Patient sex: M
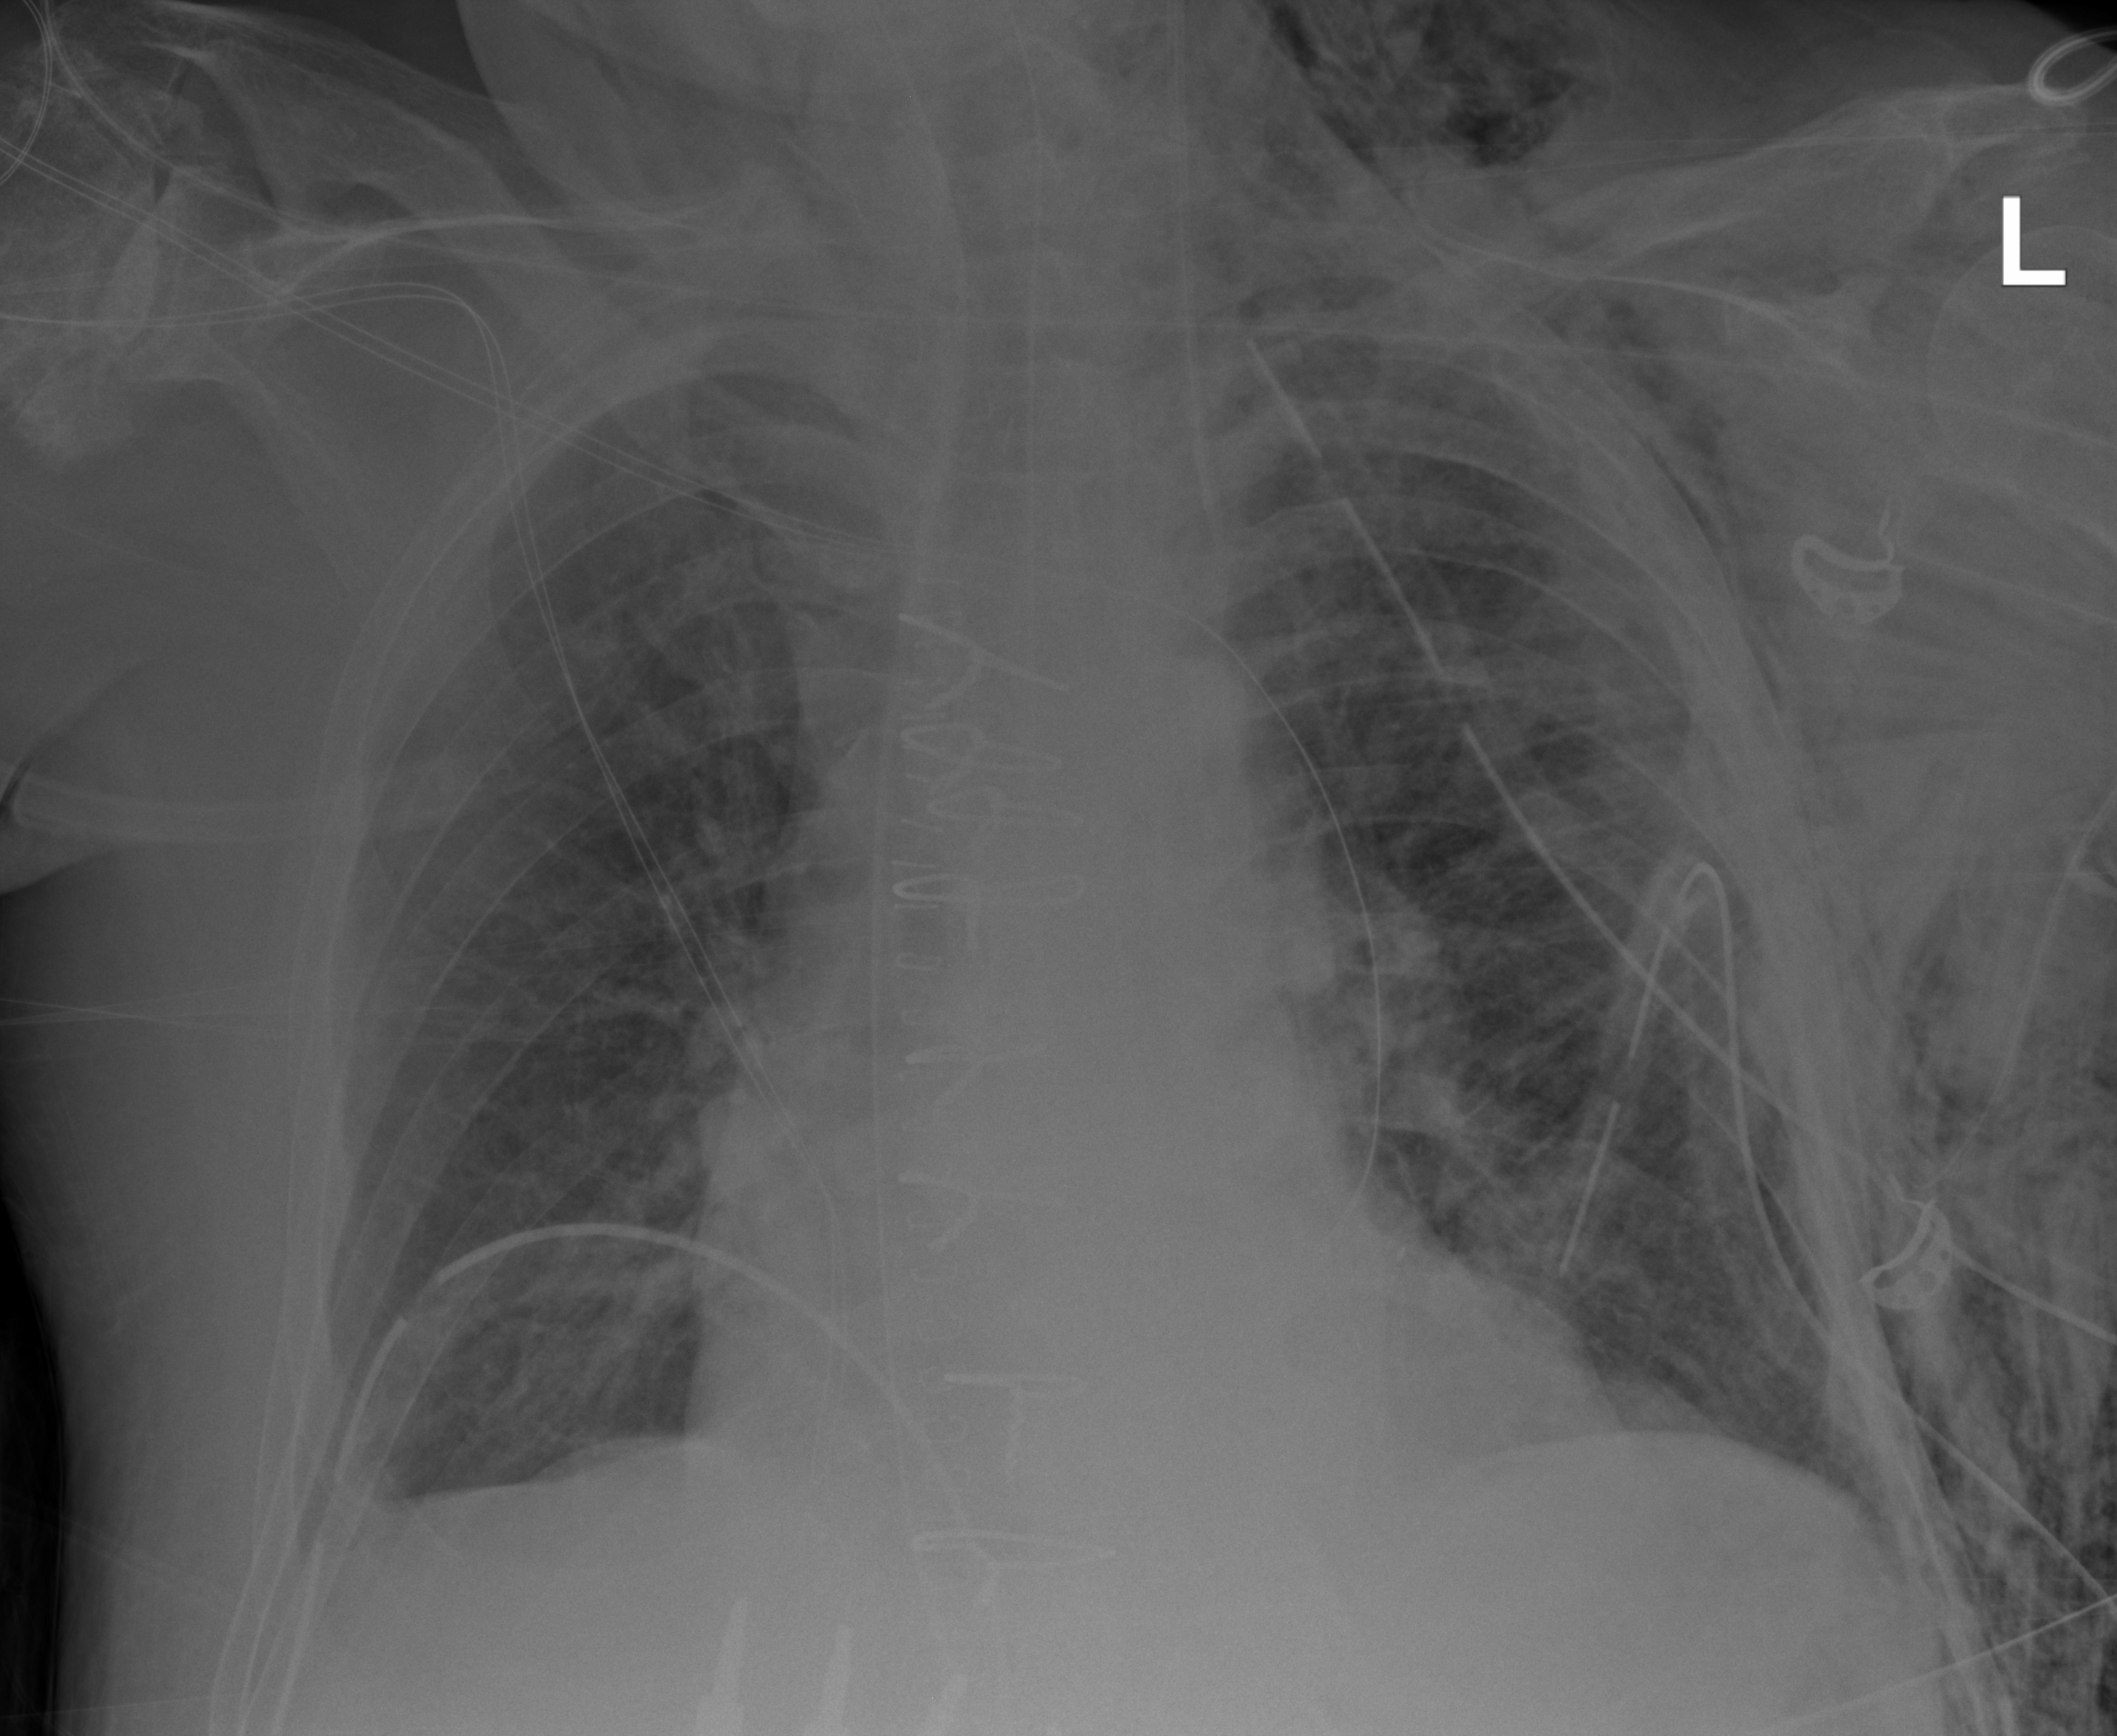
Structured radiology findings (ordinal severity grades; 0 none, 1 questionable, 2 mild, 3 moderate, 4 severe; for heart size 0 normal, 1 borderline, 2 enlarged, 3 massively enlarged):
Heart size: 2
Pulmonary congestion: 2
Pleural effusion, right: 0
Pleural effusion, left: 0
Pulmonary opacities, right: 2
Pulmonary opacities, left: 1
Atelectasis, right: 2
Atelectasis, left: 2